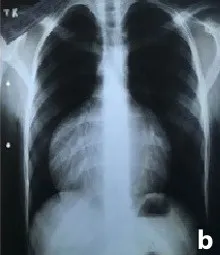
Chest X- rays of cases 1 and 2. Case 2: (b) Pre-operative chest X-ray
showing marked cardiomegaly.
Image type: radiology (x_ray)